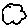
Label: cloud